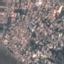
Label: Residential